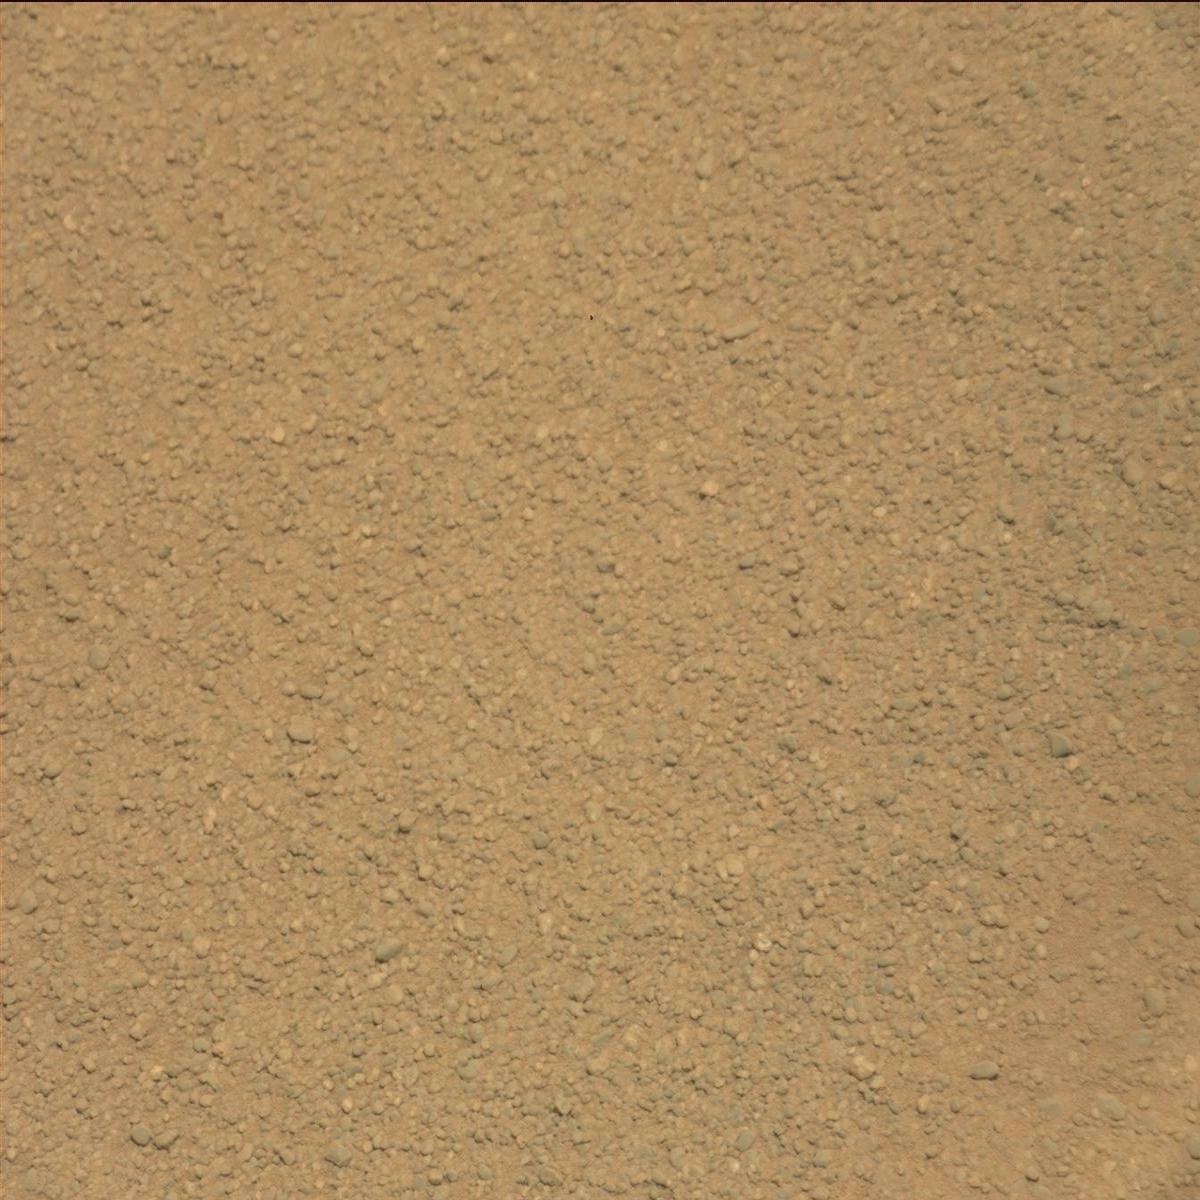
Terrain classes present: Sand / Soil